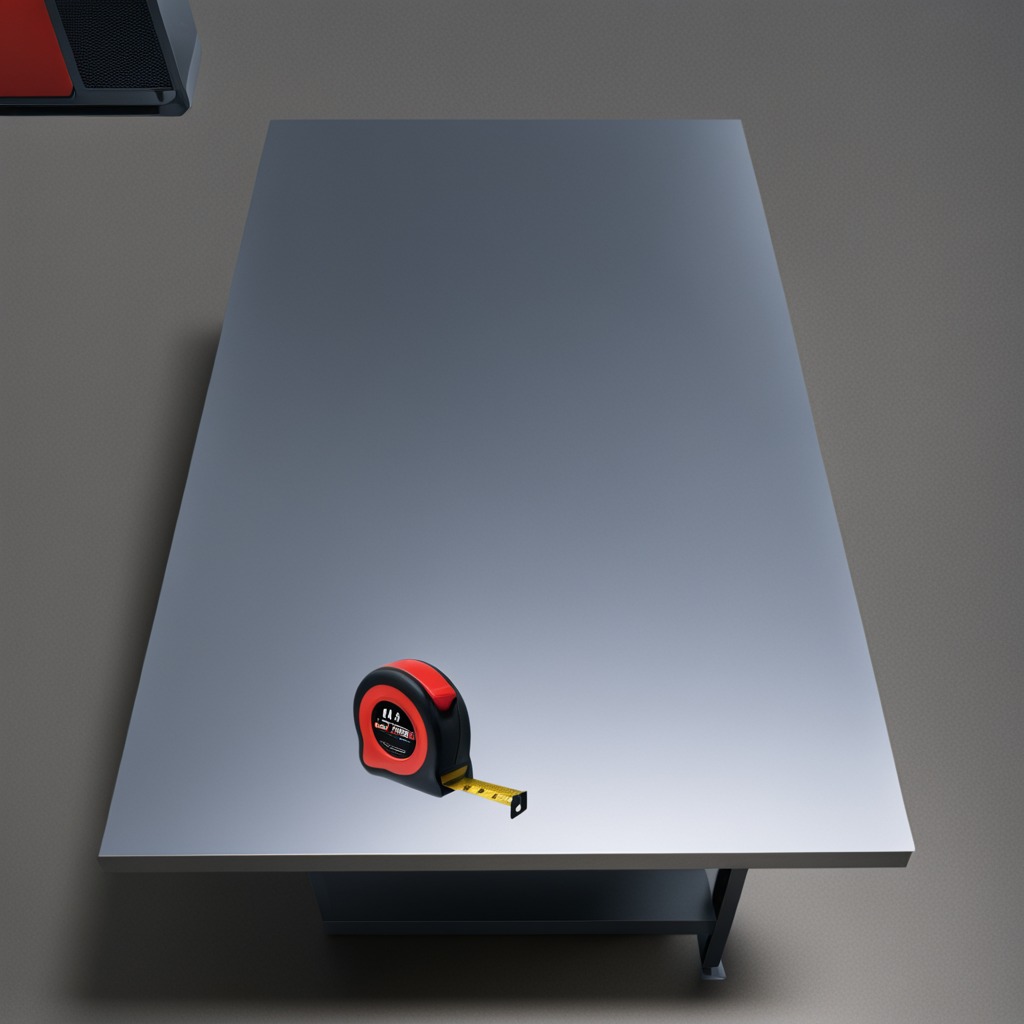
A measuring tape is lying on the clean empty table in the basement in the evening soft directional lighting on the tabletop realistic grain studio-quality clarity centered framing